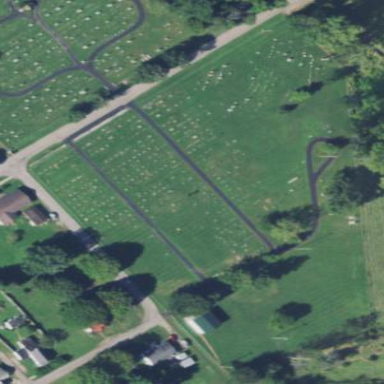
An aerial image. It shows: Cemetery.